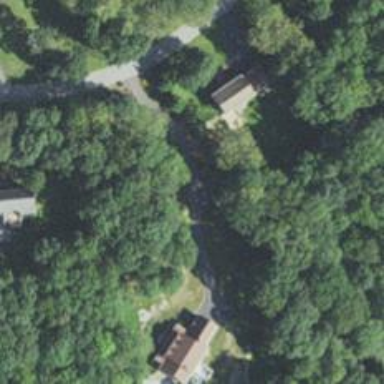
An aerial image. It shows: Residential driveway designated as service road.